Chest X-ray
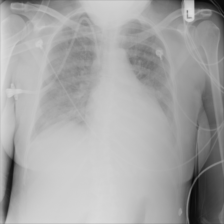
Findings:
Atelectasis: positive
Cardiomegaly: negative
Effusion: negative
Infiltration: positive
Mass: negative
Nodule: negative
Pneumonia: negative
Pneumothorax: negative
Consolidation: positive
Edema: negative
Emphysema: negative
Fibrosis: negative
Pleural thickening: negative
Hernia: negative